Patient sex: M
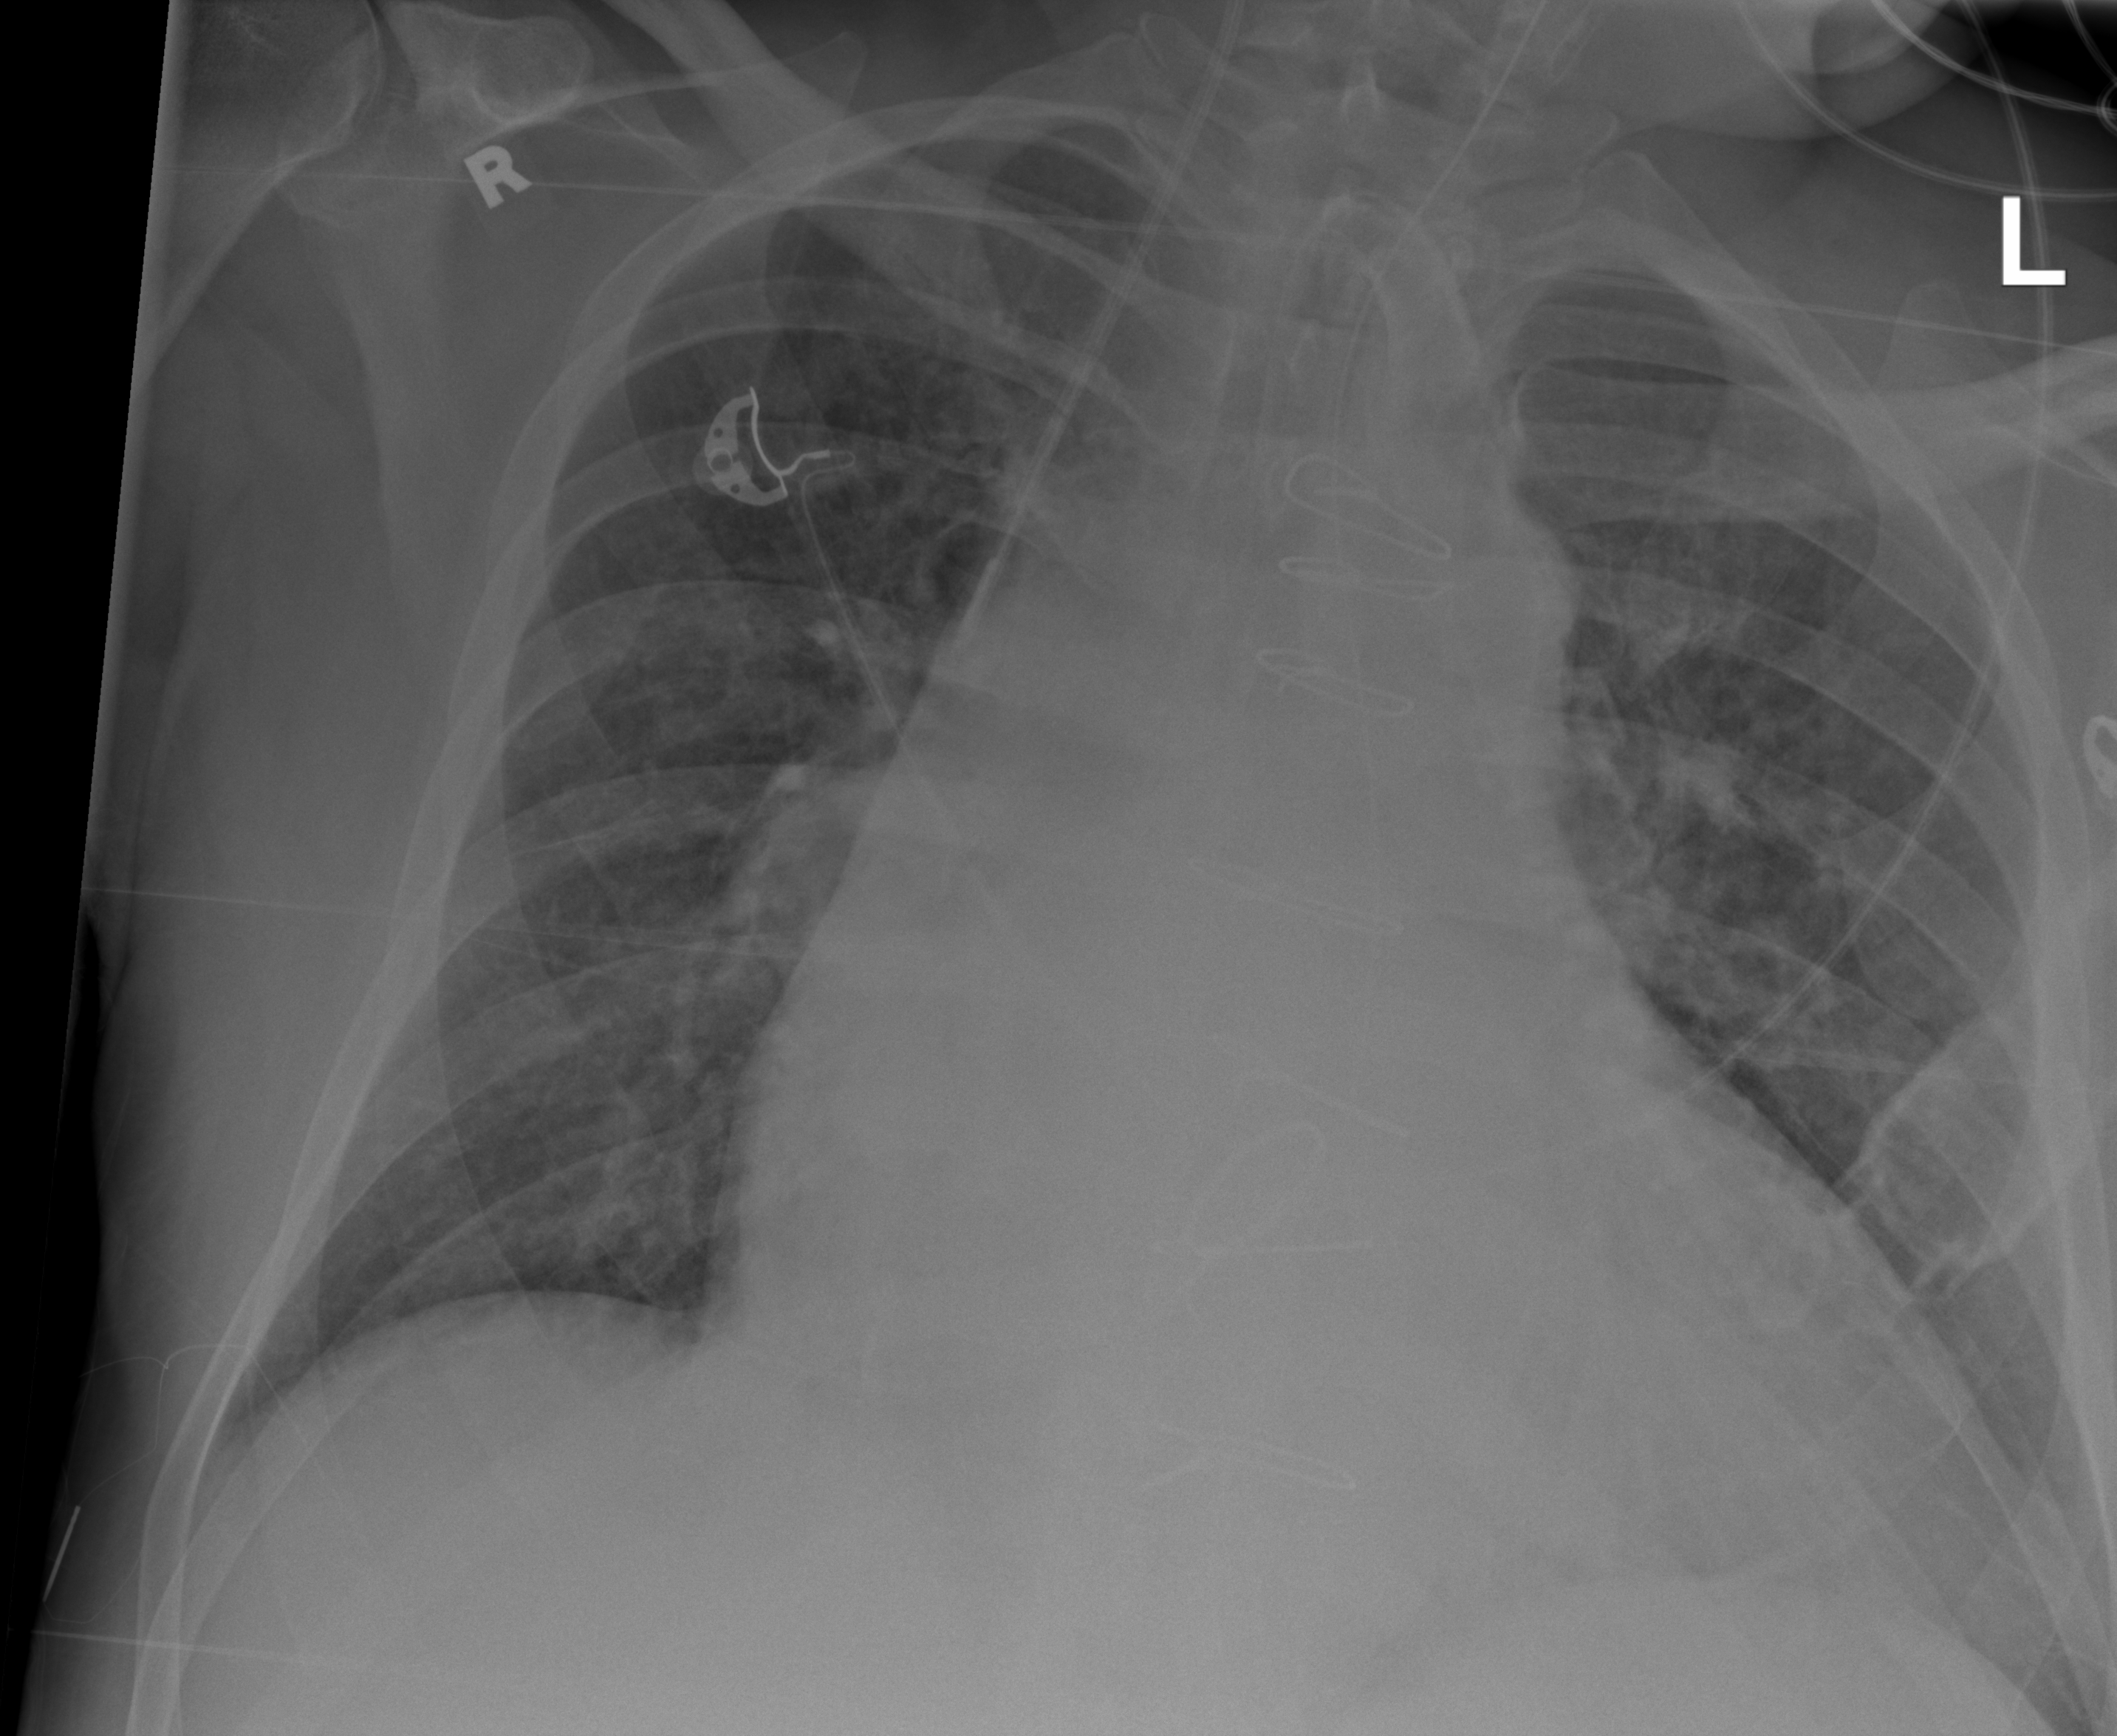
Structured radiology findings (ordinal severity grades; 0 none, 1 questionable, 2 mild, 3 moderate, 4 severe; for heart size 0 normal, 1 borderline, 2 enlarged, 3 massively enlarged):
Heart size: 2
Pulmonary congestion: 2
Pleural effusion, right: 0
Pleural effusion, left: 2
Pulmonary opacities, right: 0
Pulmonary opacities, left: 2
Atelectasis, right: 0
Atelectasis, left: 0